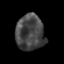
Tissue: prostate
Cell type: T cells
Senescence score: 0.3078
Nuclear area (px): 995
Mean DAPI intensity: 70.323